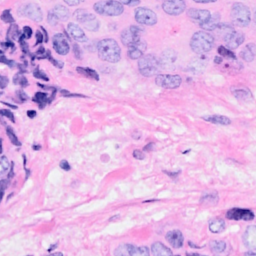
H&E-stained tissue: Breast